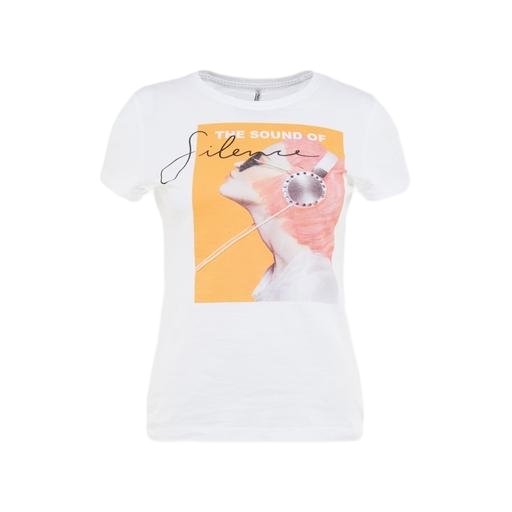
sirens t-shirt, woman's tshirt, ss t-shirt, white background